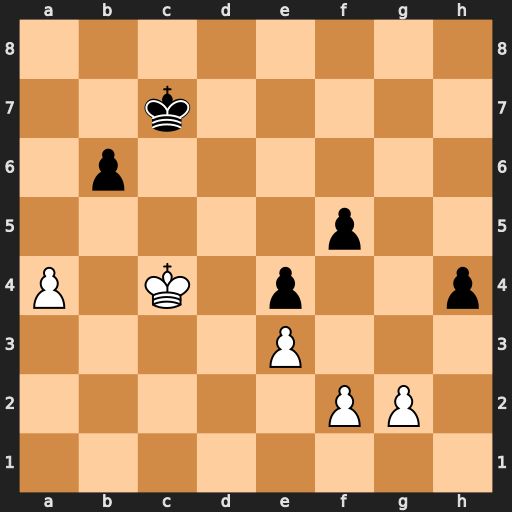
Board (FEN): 8/2k5/1p6/5p2/P1K1p2p/4P3/5PP1/8
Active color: w
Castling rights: -
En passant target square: -
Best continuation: Kd5 Kd7 Ke5